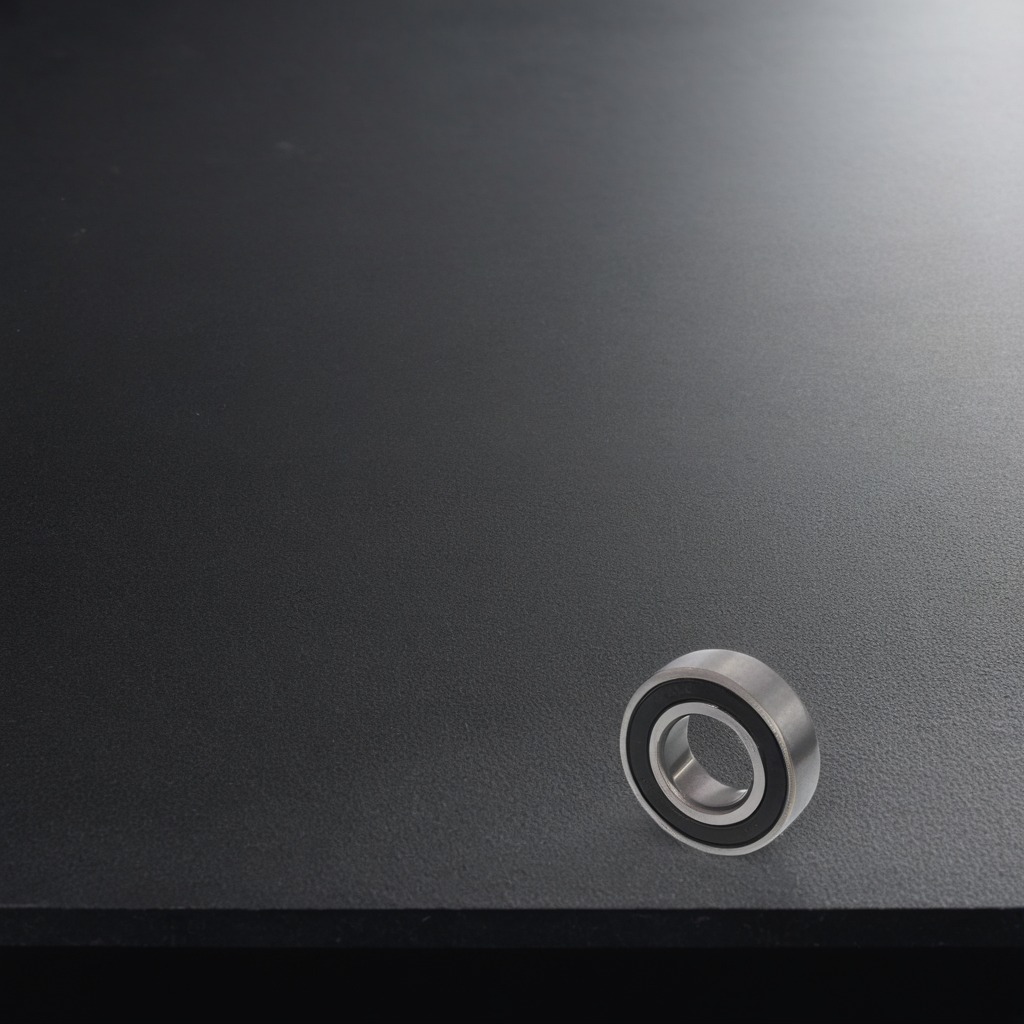
A metal ball bearing is lying on the clean granite tabletop covered with a black rubber mat inside a workshop under bright overhead lighting crisp shadows high clarity worn but beneath the mat